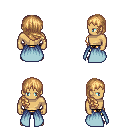
a pixel art fantasy rpg character, male body template, human, tanned skin, overskirt, gold greaves, light blonde right-swept hairstyle, four views (front, back, left, right), 2x2 character sprite sheet, small pixel art, hard edges, no anti-aliasing